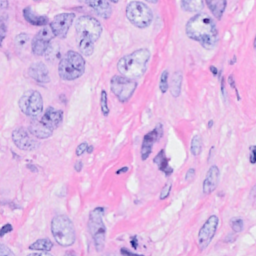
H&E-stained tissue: Breast